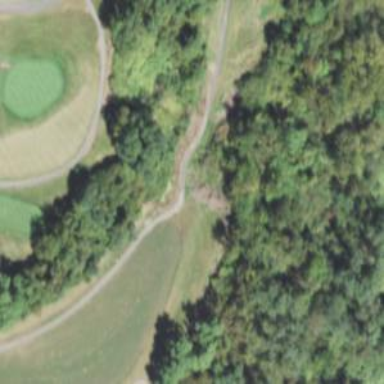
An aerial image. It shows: Path for both road and golf.